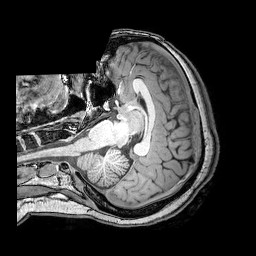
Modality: T1w
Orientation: axial
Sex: female
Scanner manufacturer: philips
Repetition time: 0.008137 s
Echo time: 0.00372 s